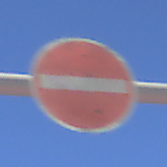
Verkehrszeichen: VerbotDerEinfahrt
Umgebung: Outdoor, RoadRail
Tageszeit: MorningAfternoon
Wetter: Clear
Licht: Natural
Jahreszeit: NotSpecified
Kontrast: HighContrast